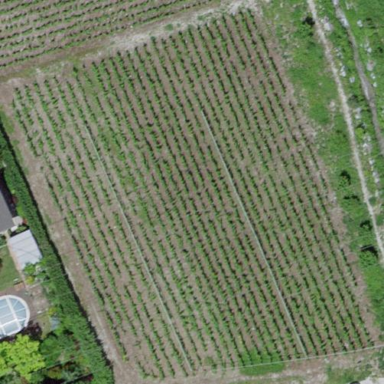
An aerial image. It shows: Vineyard where grapes are grown.